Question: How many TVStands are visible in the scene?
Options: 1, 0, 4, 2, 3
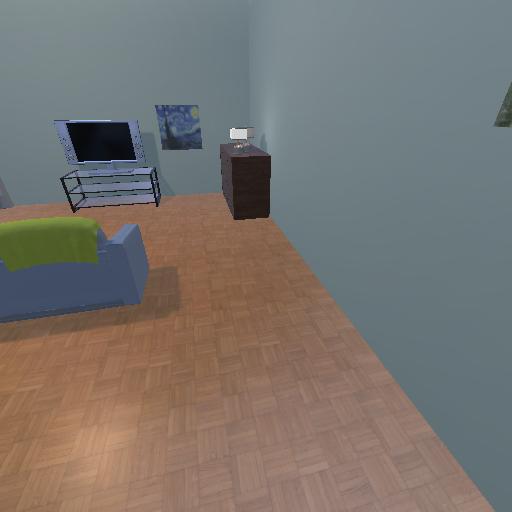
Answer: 1